Interaction volume radius: 10 \u00c5
Interaction volume height: 20 \u00c5
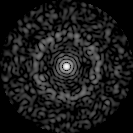
Disorder parameter: 0.8297